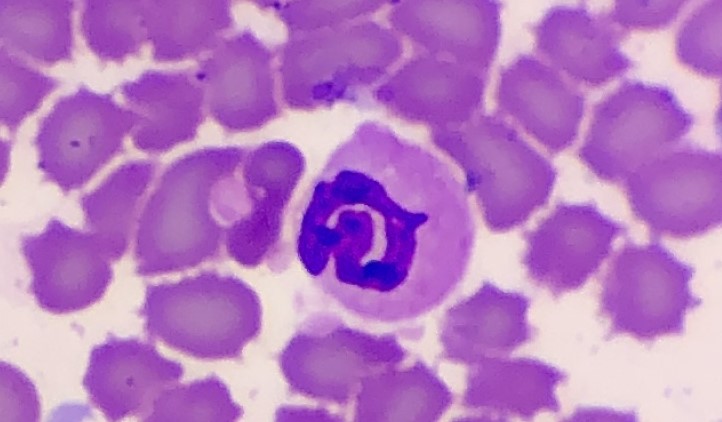
White blood cell type: Neutrophil